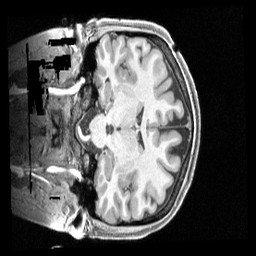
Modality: T1w
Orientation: coronal
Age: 27
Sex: female
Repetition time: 2.4 s
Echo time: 0.00222 s